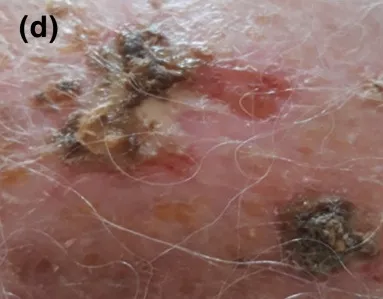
Treatment of the chronic multi-bacterial infection of the scalp over 60 days with a combination of 1 % NCT, 1 % NBrT and 0.1 % BAT. (d) The next day (day 4), the 1 % NCT and 1 % NBrT combination treatment had accelerated the regression and softening of the lesions.
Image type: medical_photograph (skin_photograph)